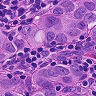
Metastatic tissue present: yes